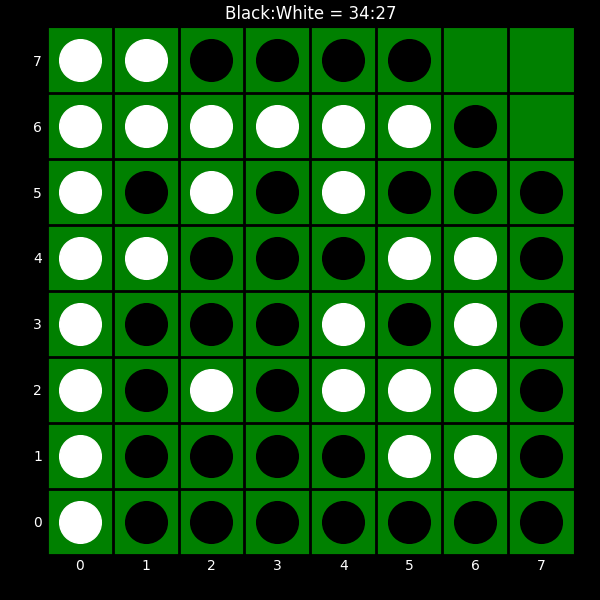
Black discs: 34
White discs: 27